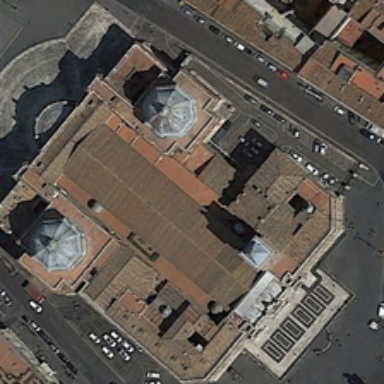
Two buildings are in two sides of red church separated by two roads with cars .